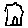
Label: house